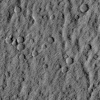
Atmospheric dust classification: not_dusty